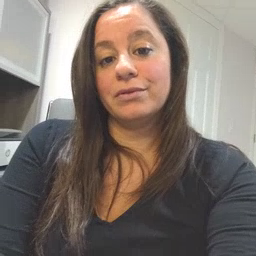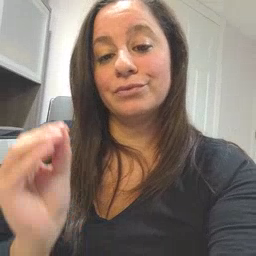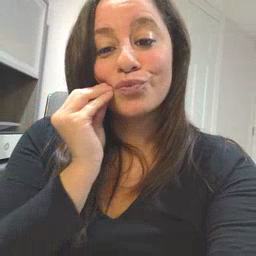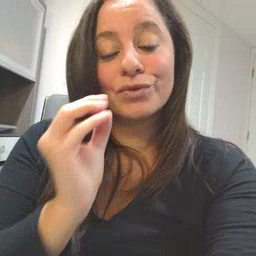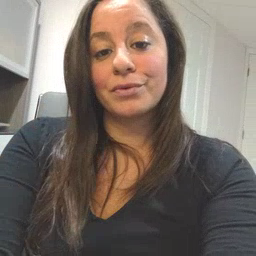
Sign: kiss